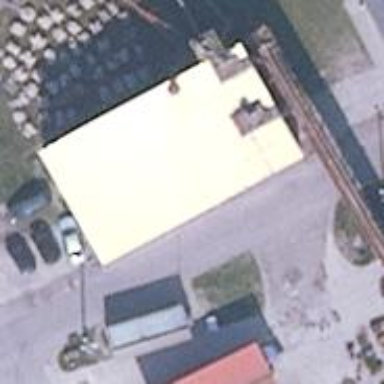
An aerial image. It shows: Service building.